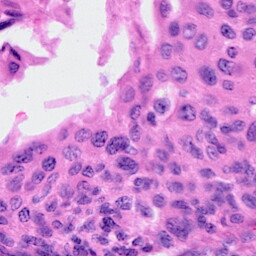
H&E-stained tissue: Cervix